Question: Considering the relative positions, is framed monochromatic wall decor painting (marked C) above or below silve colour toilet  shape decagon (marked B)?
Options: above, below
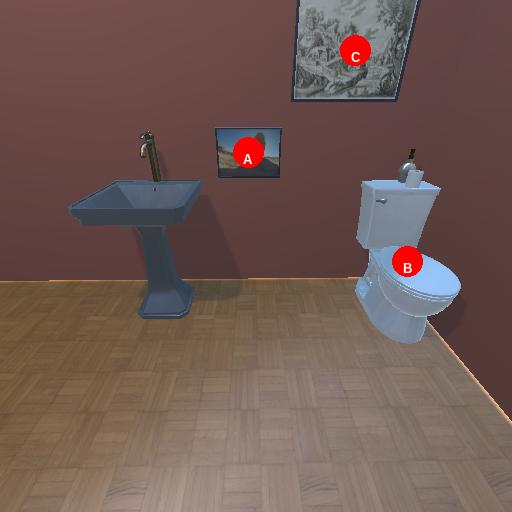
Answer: above